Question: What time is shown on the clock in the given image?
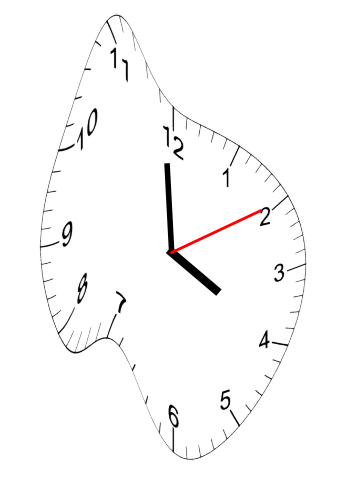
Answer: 03:59:10